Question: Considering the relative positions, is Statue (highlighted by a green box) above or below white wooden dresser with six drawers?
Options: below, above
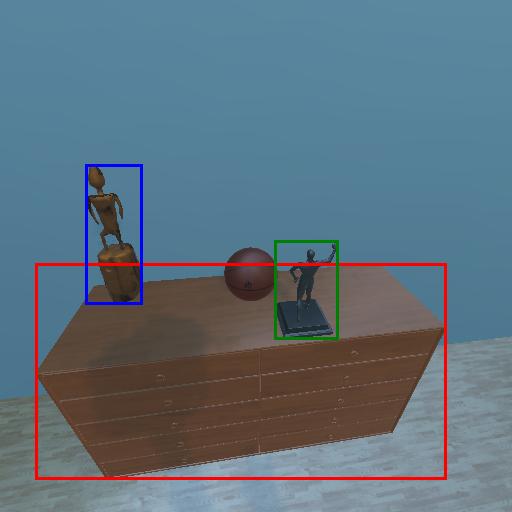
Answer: below